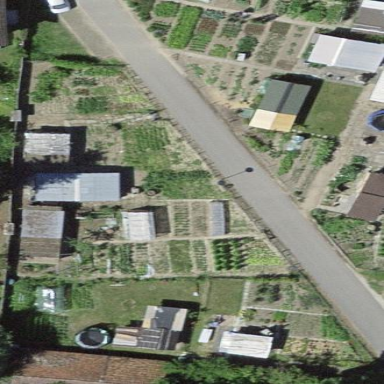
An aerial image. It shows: Allotments area.